Question: Count the number of objects in the diagram.
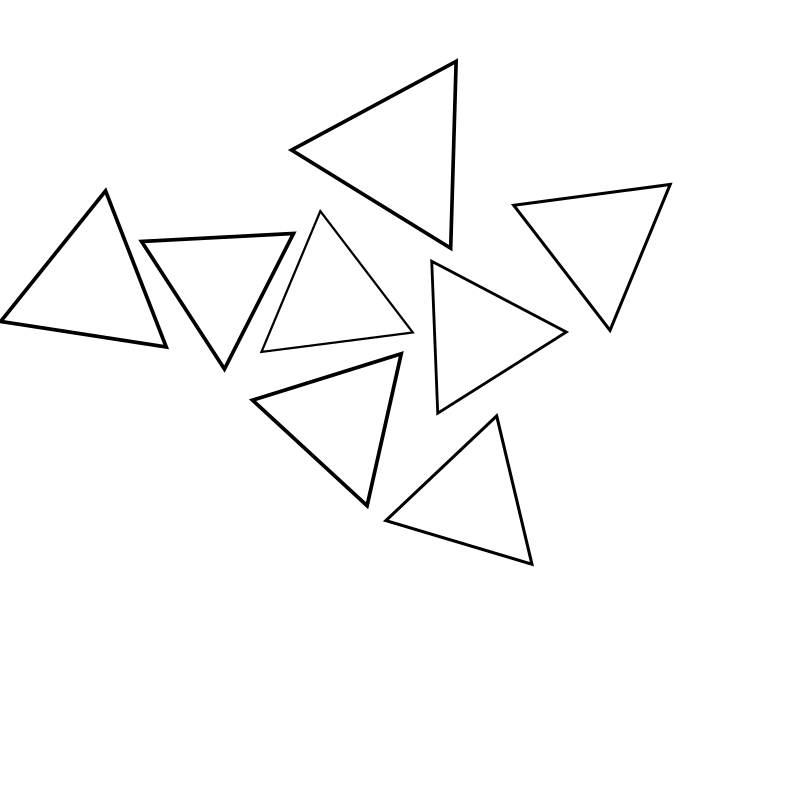
Answer: 8